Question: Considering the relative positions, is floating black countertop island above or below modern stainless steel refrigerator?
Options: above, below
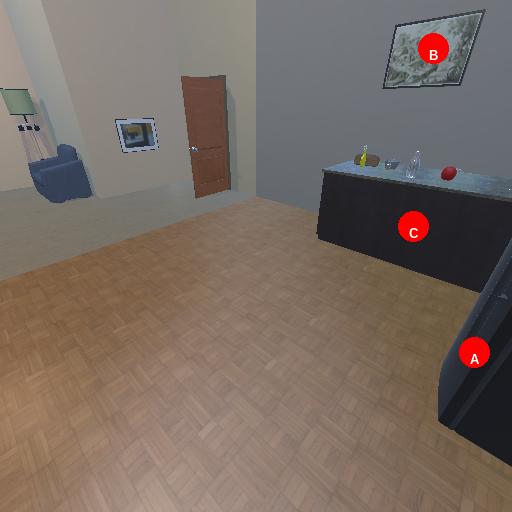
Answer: above